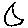
Label: moon